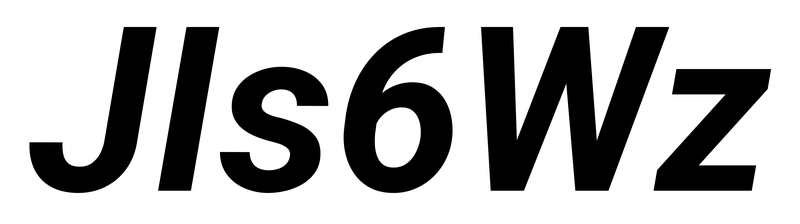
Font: Roboto-Italic_Bold_Italic